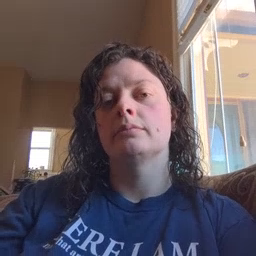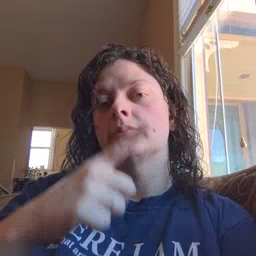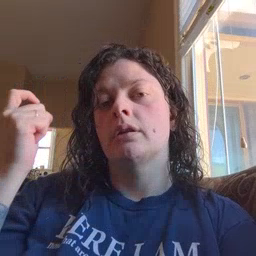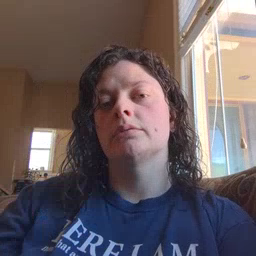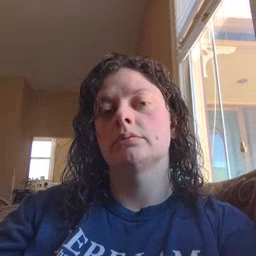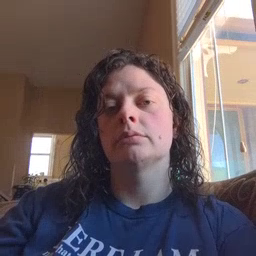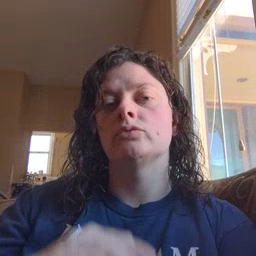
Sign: because